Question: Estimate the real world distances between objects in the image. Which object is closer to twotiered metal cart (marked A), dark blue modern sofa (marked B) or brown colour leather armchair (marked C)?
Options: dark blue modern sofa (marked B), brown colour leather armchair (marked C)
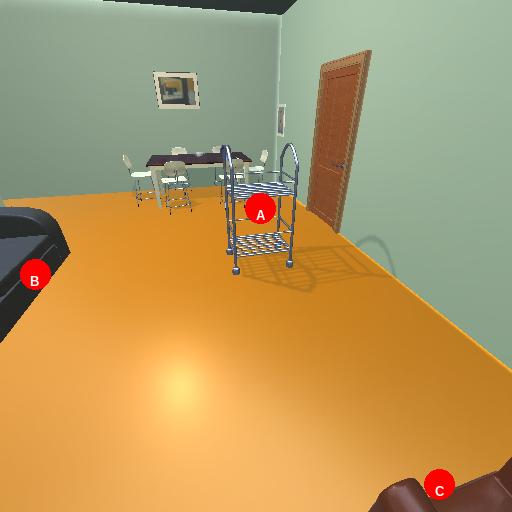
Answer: dark blue modern sofa (marked B)